Question: So, i have a problem with my engine that i am working on right now:

The point is, that it should generate 16x16 platform of them.
This is code that creates cubes:
'''
private void render(){
GL11.glClear(GL11.GL_COLOR_BUFFER_BIT|GL11.GL_DEPTH_BUFFER_BIT);
for(int x=0; x<16; x++){
for(int z=0; z<16; z++) {
b.renderBlock(x, 0, z, texture);
}
}
glMatrixMode( GL_MODELVIEW );
GL11.glClearColor(1.0f, 1.0f, 1.0f, 0.0f);
GL11.glEnable(GL_CULL_FACE);
GL11.glLoadIdentity();
}
'''
This should render 16x16 platform of blocks
Block.java (b.renderblock)
'''
package net.themorfeus.awesum.adventure.game;
import org.lwjgl.opengl.GL11;
import org.newdawn.slick.opengl.Texture;
public class Block {
private float rquad = 0f;
public void renderBlock(int posx, int posy, int posz, Texture t) {
t.bind();
//GL11.glLoadIdentity(); // Reset The Current Modelview Matrix
GL11.glTranslatef(posx,posy,posz); // Move Right 1.5 Units And Into The Screen 6.0
GL11.glRotatef(rquad,0.0f,0.0f,1.0f); // Rotate The Quad On The X axis ( NEW )
GL11.glColor3f(1.0f,1.0f,1.0f); // Set The Color To Blue One Time Only
GL11.glBegin(GL11.GL_QUADS); // Draw A Quad
//GL11.glColor3f(0.5f, 0.4f, 0.4f); // Set The Color To Green
GL11.glTexCoord2f(0,0);
GL11.glVertex3f( 1f, 1f,-1f); // Top Right Of The Quad (Top)
GL11.glTexCoord2f(1,0);
GL11.glVertex3f(-1f, 1f,-1f); // Top Left Of The Quad (Top)
GL11.glTexCoord2f(1,1);
GL11.glVertex3f(-1f, 1f, 1f); // Bottom Left Of The Quad (Top)
GL11.glTexCoord2f(0,1);
GL11.glVertex3f( 1f, 1f, 1f); // Bottom Right Of The Quad (Top)
//GL11.glColor3f(1.2f,0.5f,0.9f); // Set The Color To Orange
GL11.glTexCoord2f(0,0);
GL11.glVertex3f( 1f,-1f, 1f); // Top Right Of The Quad (Bottom)
GL11.glTexCoord2f(0,1);
GL11.glVertex3f(-1f,-1f, 1f); // Top Left Of The Quad (Bottom)
GL11.glTexCoord2f(1,1);
GL11.glVertex3f(-1f,-1f,-1f); // Bottom Left Of The Quad (Bottom)
GL11.glTexCoord2f(1,0);
GL11.glVertex3f( 1f,-1f,-1f); // Bottom Right Of The Quad (Bottom)
//GL11.glColor3f(1.0f,0.0f,0.0f); // Set The Color To Red
GL11.glTexCoord2f(0,0);
GL11.glVertex3f( 1f, 1f, 1f); // Top Right Of The Quad (Front)
GL11.glTexCoord2f(1,0);
GL11.glVertex3f(-1f, 1f, 1f); // Top Left Of The Quad (Front)
GL11.glTexCoord2f(1,1);
GL11.glVertex3f(-1f,-1f, 1f); // Bottom Left Of The Quad (Front)
GL11.glTexCoord2f(0,1);
GL11.glVertex3f( 1f,-1f, 1f); // Bottom Right Of The Quad (Front)
//GL11.glColor3f(1f,0.5f,0.0f); // Set The Color To Yellow
GL11.glTexCoord2f(0,0);
GL11.glVertex3f( 1f,-1f,-1f); // Bottom Left Of The Quad (Back)
GL11.glTexCoord2f(1,0);
GL11.glVertex3f(-1f,-1f,-1f); // Bottom Right Of The Quad (Back)
GL11.glTexCoord2f(1,1);
GL11.glVertex3f(-1f, 1f,-1f); // Top Right Of The Quad (Back)
GL11.glTexCoord2f(0,1);
GL11.glVertex3f( 1f, 1f,-1f); // Top Left Of The Quad (Back)
//GL11.glColor3f(0.0f,0.0f,0.3f); // Set The Color To Blue
GL11.glTexCoord2f(0,1);
GL11.glVertex3f(-1f, 1f, 1f); // Top Right Of The Quad (Left)
GL11.glTexCoord2f(1,1);
GL11.glVertex3f(-1f, 1f,-1f); // Top Left Of The Quad (Left)
GL11.glTexCoord2f(1,0);
GL11.glVertex3f(-1f,-1f,-1f); // Bottom Left Of The Quad (Left)
GL11.glTexCoord2f(0,0);
GL11.glVertex3f(-1f,-1f, 1f); // Bottom Right Of The Quad (Left)
//GL11.glColor3f(0.5f,0.0f,0.5f); // Set The Color To Violet
GL11.glTexCoord2f(0,0);
GL11.glVertex3f( 1f, 1f,-1f); // Top Right Of The Quad (Right)
GL11.glTexCoord2f(1,0);
GL11.glVertex3f( 1f, 1f, 1f); // Top Left Of The Quad (Right)
GL11.glTexCoord2f(1,1);
GL11.glVertex3f( 1f,-1f, 1f); // Bottom Left Of The Quad (Right)
GL11.glTexCoord2f(0,1);
GL11.glVertex3f( 1f,-1f,-1f); // Bottom Right Of The Quad (Right)
GL11.glEnd();
//rquad+=0.0000001f;
}
}
'''
It basically renders the block quads.
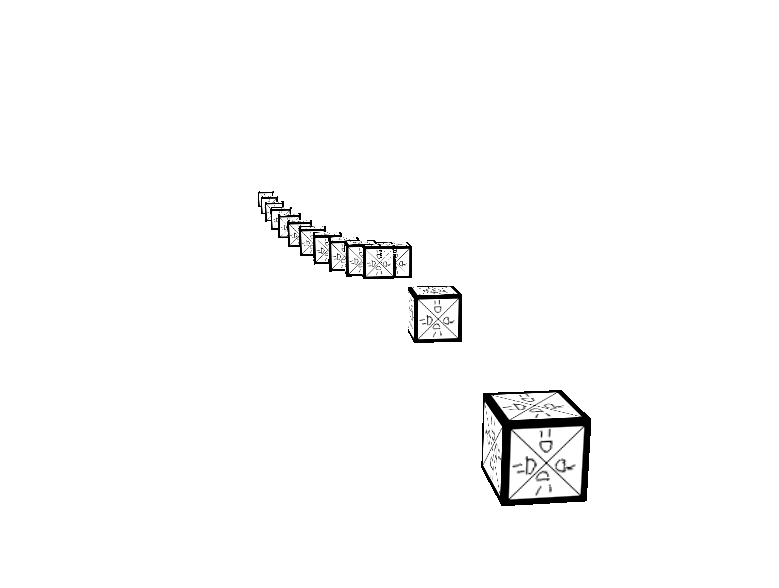
Answer: You shoud surround your drawing/translation with a 'glPushMatrix'-'glPopMatrix' pair.